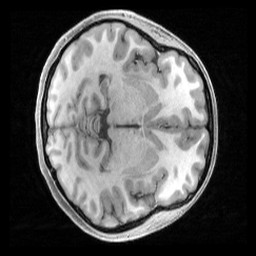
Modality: T1w
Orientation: axial
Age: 21
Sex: female
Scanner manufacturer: siemens
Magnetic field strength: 3 T
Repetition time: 2.4 s
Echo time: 0.00231 s